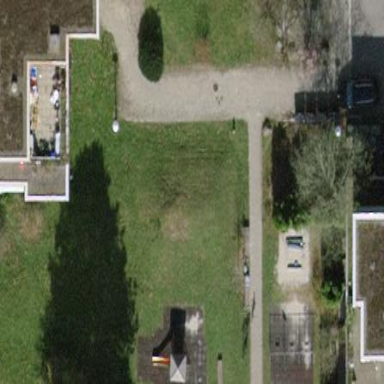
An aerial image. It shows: Playground area for leisure land.